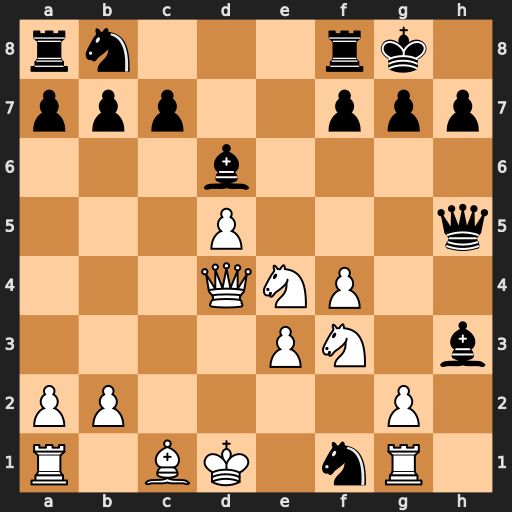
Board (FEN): rn3rk1/ppp2ppp/3b4/3P3q/3QNP2/4PN1b/PP4P1/R1BK1nR1
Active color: w
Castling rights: -
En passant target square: -
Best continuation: Nf6+ gxf6 gxh3+